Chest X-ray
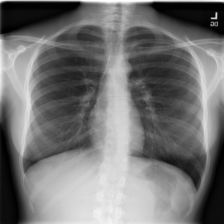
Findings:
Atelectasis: negative
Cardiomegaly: negative
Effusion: negative
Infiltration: negative
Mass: negative
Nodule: negative
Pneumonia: negative
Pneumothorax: negative
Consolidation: negative
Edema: negative
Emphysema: negative
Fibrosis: negative
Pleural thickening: negative
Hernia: negative